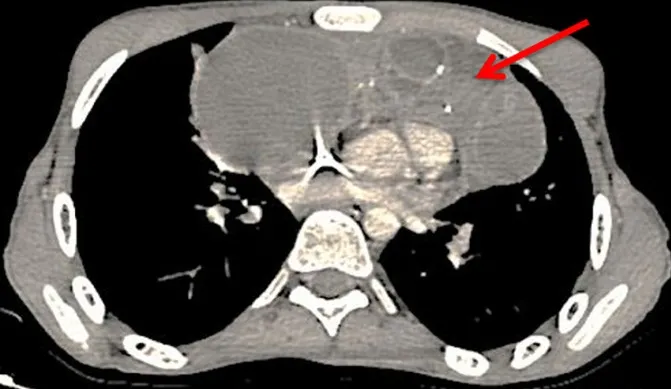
chest computed tomography scan revealing a mediastinal mass.
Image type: radiology (ct)